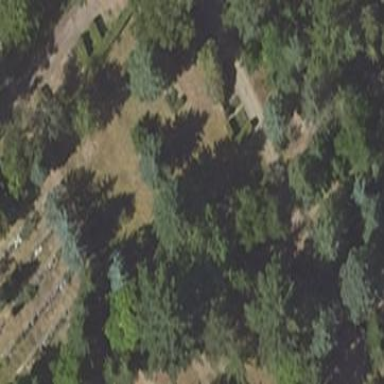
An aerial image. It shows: Grave yard.